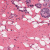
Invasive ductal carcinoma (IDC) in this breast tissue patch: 1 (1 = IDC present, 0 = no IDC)